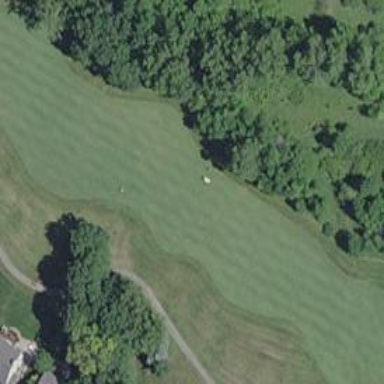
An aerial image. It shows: Grassy area designated as golf fairway.